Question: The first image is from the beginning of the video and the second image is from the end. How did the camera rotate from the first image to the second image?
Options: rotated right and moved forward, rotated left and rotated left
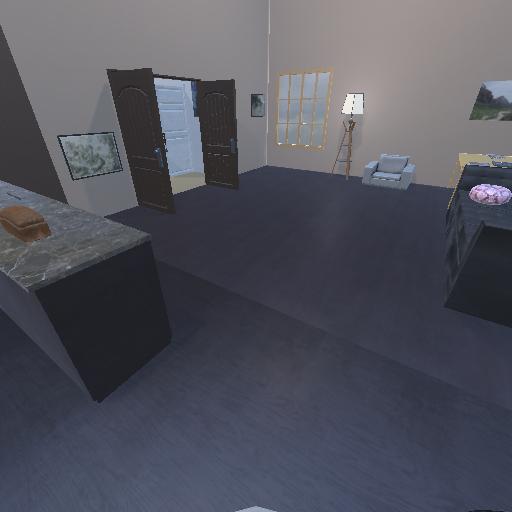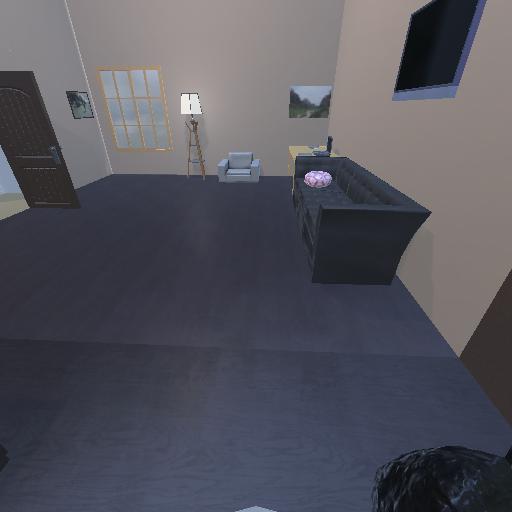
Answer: rotated right and moved forward